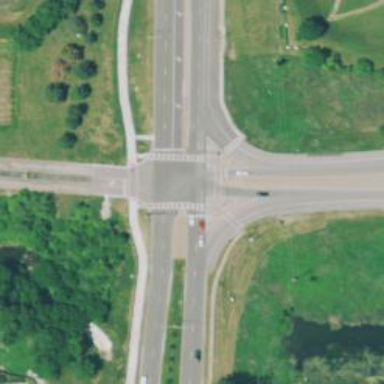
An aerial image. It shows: Uncontrolled road crossing.